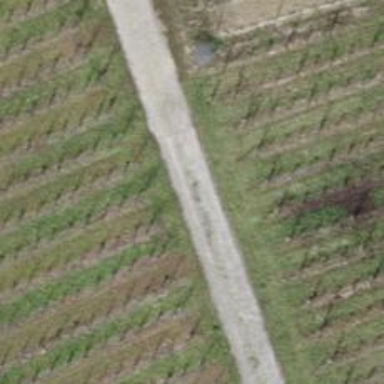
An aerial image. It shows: Pebblestone track with grade2 quality.